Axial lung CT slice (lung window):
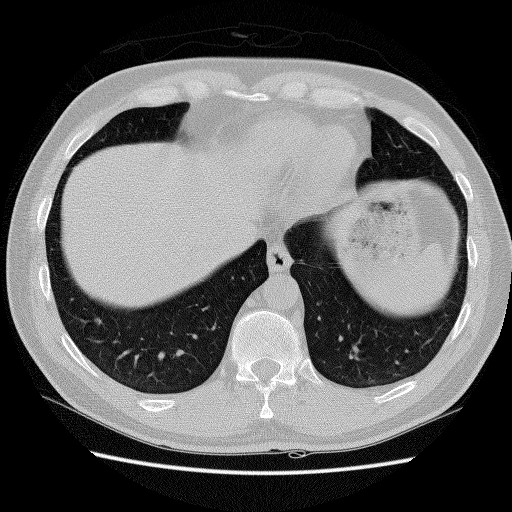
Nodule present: yes
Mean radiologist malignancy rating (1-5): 3